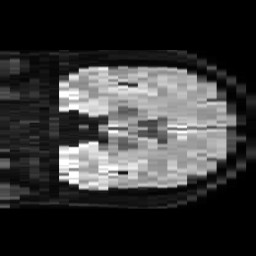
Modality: TRACE
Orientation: coronal
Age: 46
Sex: male
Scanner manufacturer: philips
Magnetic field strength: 3 T
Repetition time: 4.071 s
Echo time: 0.06039 s